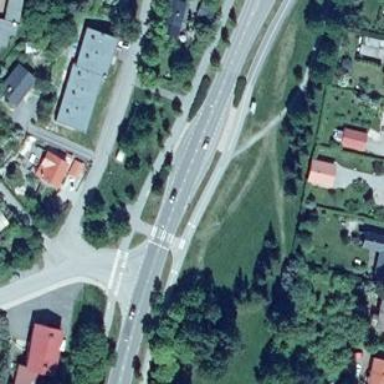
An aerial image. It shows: Crossing on cycleway.